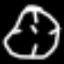
Label: clock